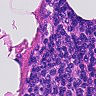
Metastatic tissue present: no